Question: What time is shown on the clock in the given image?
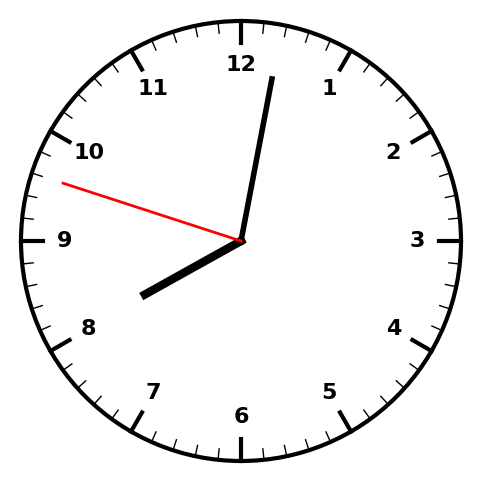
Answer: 08:01:48